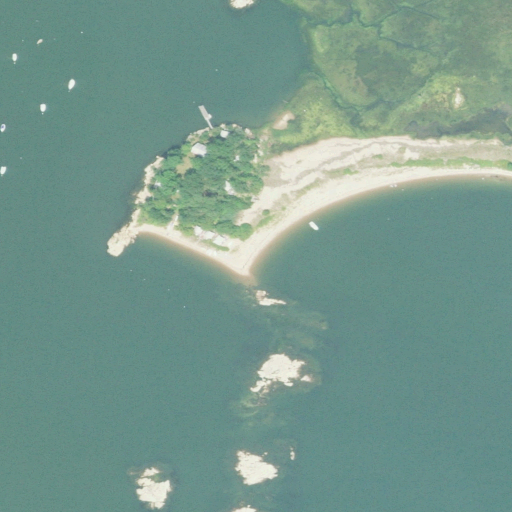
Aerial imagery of cape in Connecticut named Johnson Point containing open water, herbaceous wetlands, barren land, low intensity development, and medium intensity development